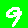
Digit: 9